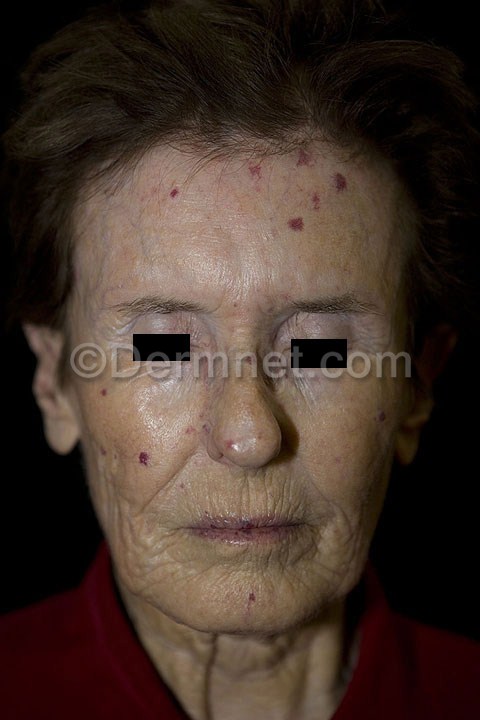
Disease: Lupus and other Connective Tissue diseases